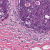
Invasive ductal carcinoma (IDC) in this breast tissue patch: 0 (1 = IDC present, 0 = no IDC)